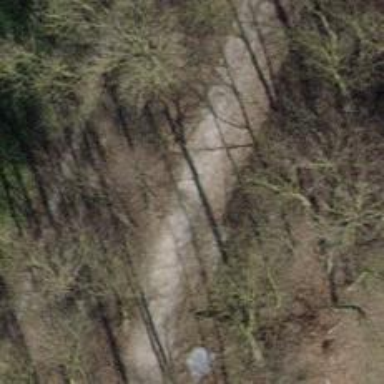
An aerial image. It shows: Path with pebblestone surface.